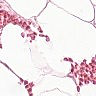
Metastatic tissue present: no